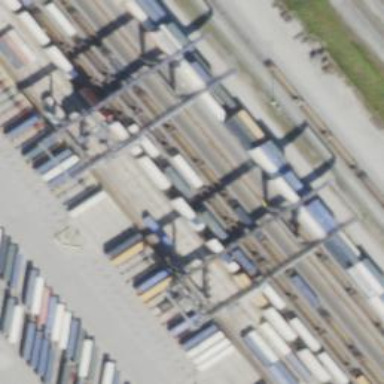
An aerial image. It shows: Railway yard.